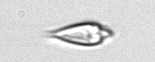
Label: Oxytoxum